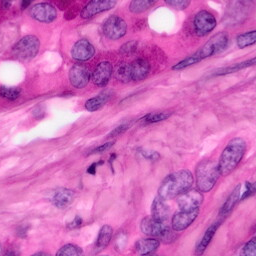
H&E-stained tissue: Pancreatic